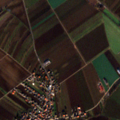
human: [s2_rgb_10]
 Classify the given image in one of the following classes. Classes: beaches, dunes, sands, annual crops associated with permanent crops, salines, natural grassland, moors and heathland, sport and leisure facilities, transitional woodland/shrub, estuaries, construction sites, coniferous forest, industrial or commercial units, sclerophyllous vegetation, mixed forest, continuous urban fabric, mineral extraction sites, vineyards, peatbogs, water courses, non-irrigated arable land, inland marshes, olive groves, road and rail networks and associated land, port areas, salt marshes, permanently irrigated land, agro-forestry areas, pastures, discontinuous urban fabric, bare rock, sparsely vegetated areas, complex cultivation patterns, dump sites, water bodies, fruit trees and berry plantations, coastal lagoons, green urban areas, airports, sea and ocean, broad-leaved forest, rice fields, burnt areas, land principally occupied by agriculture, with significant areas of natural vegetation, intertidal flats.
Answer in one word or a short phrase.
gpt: discontinuous urban fabric, non-irrigated arable land